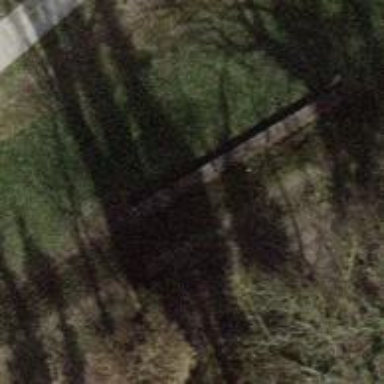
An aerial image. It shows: Bench.